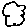
Label: cloud